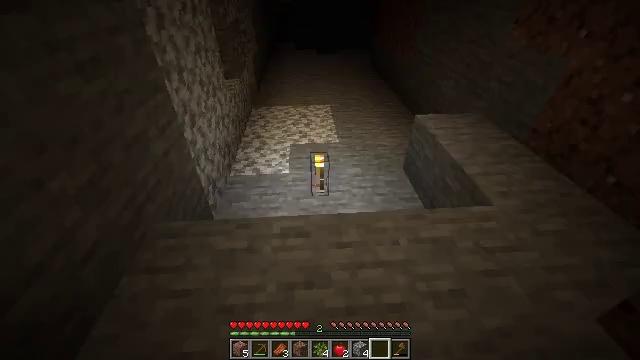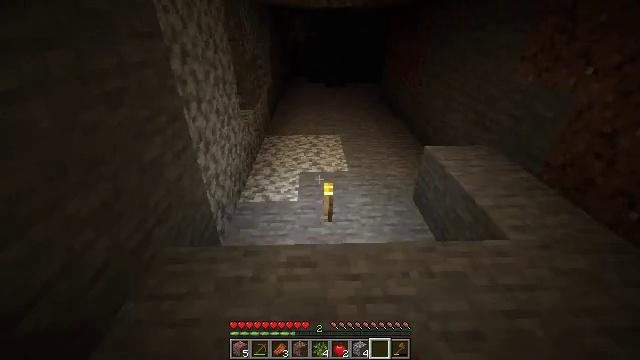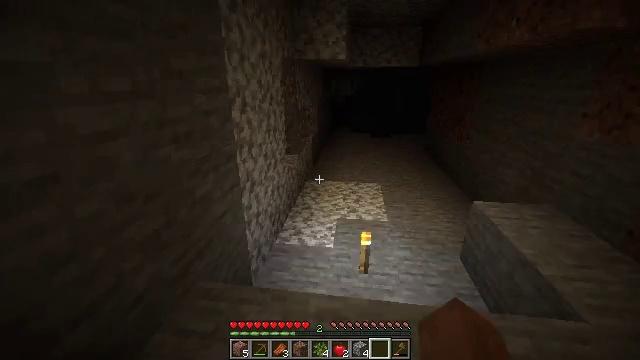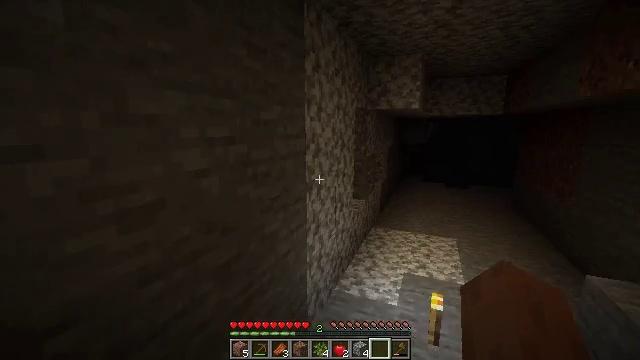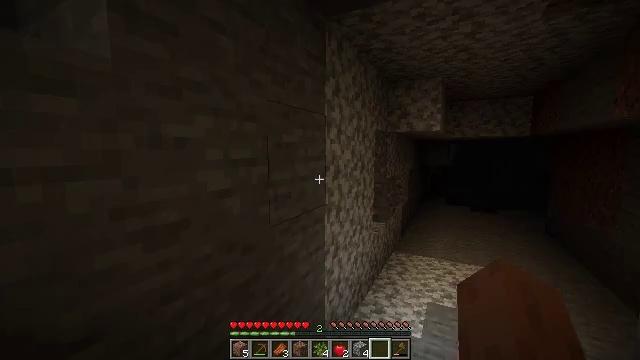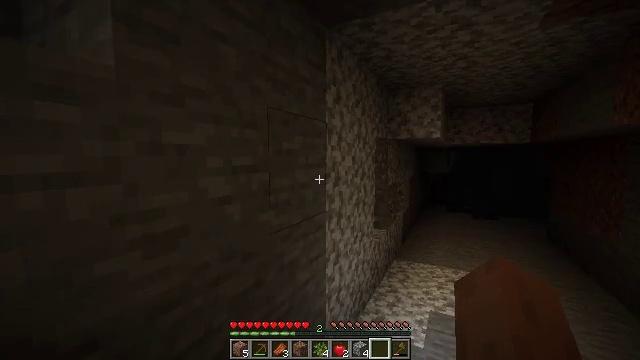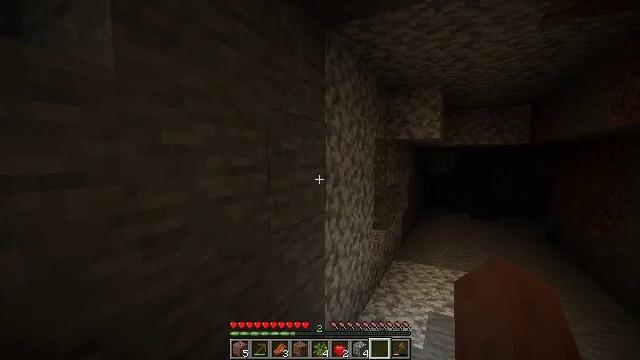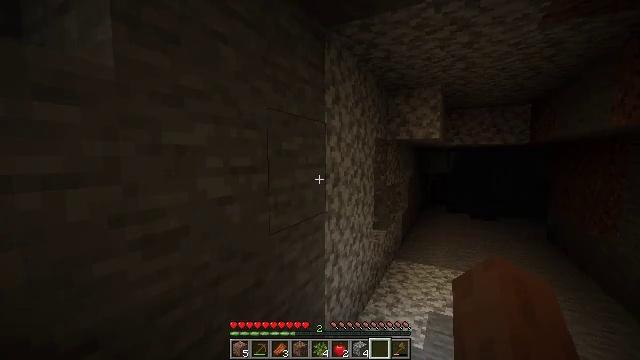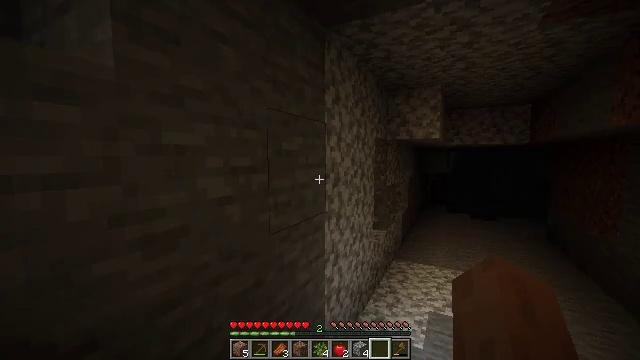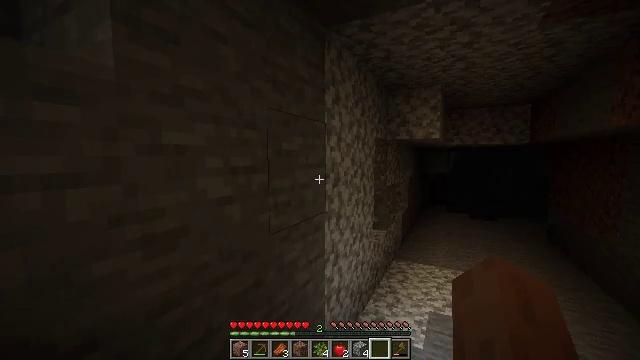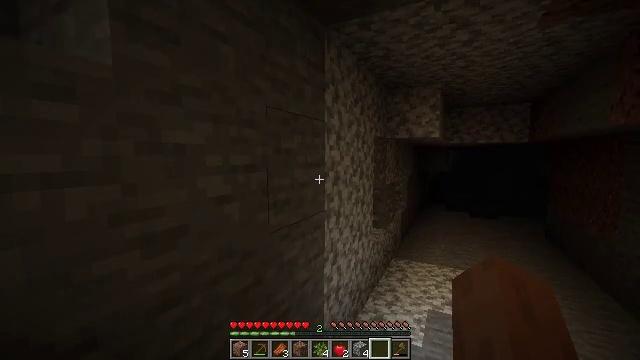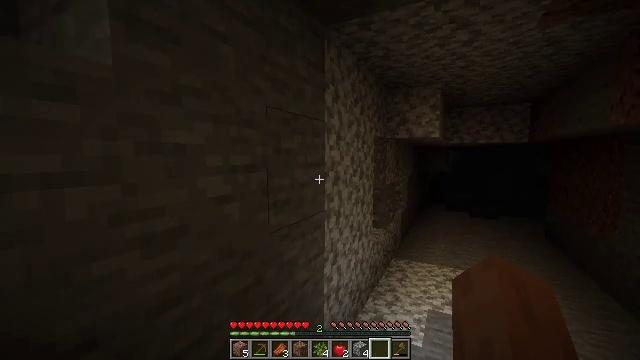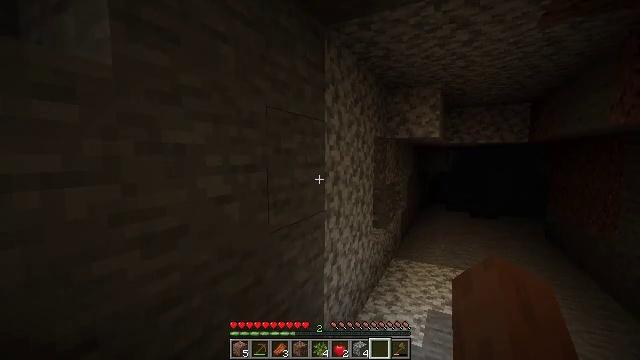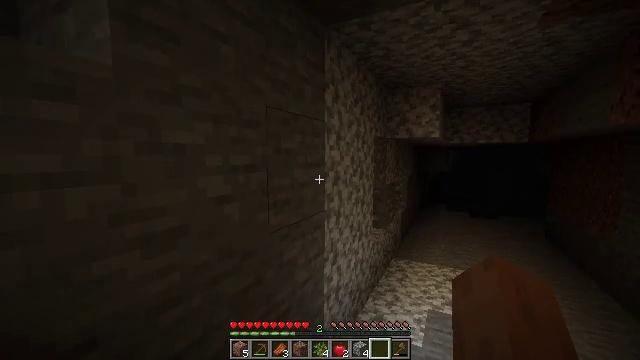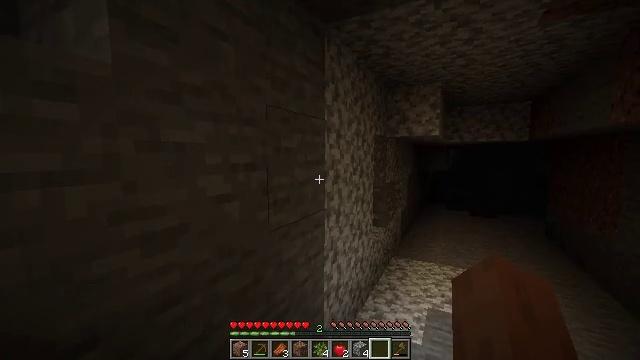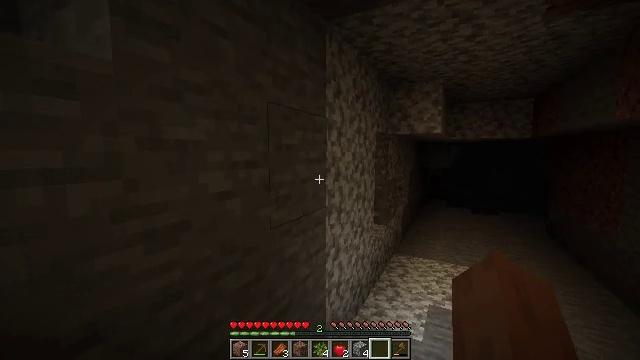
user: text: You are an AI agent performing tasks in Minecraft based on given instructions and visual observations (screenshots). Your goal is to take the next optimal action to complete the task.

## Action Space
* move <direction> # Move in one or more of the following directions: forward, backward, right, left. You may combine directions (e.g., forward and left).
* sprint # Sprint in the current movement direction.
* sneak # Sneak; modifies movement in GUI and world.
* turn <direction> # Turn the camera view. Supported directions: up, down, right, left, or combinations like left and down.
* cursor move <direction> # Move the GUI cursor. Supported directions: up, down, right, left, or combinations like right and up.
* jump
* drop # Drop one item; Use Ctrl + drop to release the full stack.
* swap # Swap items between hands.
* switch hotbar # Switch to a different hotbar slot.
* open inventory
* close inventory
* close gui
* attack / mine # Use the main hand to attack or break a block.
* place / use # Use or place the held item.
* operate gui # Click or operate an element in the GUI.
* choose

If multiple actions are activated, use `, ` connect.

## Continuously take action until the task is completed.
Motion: motion action
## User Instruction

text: Break the coal ore to collect coal.
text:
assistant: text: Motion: turn left and up
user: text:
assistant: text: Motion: turn left and up
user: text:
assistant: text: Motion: turn left and up
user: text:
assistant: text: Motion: turn left and up
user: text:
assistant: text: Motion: turn up
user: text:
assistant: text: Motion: no_op
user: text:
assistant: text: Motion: no_op
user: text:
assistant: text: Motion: no_op
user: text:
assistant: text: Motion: no_op
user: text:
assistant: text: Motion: no_op
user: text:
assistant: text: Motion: no_op
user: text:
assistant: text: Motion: no_op
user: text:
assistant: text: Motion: no_op
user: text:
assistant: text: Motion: no_op
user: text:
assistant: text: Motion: no_op
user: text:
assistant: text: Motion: turn left and down
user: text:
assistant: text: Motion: turn left and down
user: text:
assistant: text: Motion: move forward, turn left
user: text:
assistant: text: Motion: move forward, turn left and up
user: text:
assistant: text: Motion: move forward, turn left and up, jump
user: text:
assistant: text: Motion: move forward, turn left, jump
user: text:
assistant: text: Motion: move forward, turn left and up, jump
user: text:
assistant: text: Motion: move forward, turn right, jump
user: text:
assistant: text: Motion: move forward, jump
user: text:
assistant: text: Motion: move forward, jump
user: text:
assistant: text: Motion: move forward, jump
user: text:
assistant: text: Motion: move forward, turn right, jump
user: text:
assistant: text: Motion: move forward, turn right and down, jump
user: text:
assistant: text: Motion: move forward, sprint, turn right and down, jump
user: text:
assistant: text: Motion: move forward, sprint, turn right and down, jump